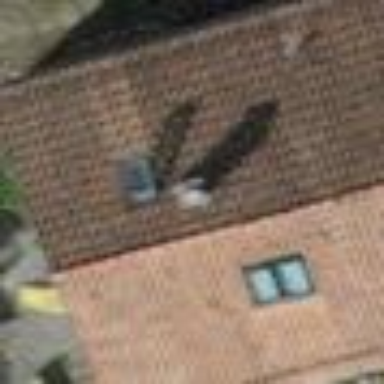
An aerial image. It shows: Simple house.